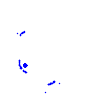
Particle: electron